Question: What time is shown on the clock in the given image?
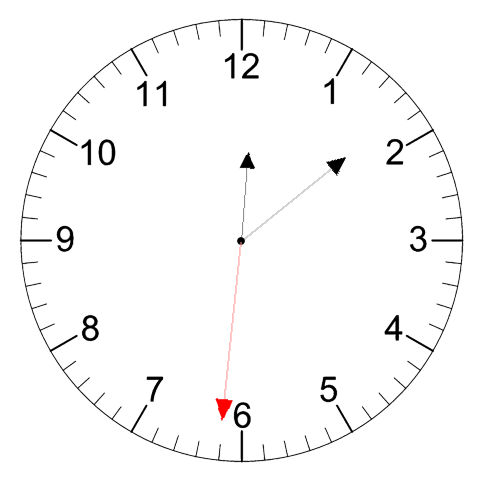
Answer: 12:08:31